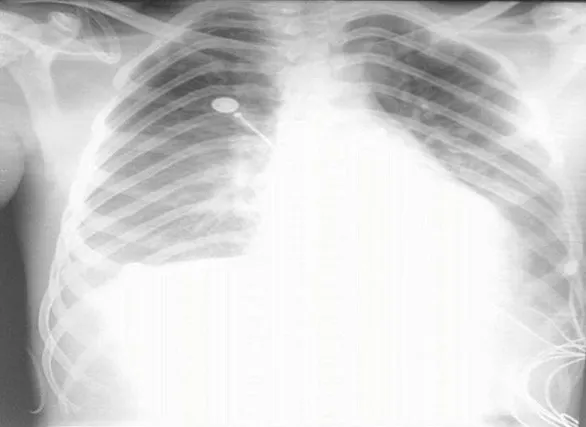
Chest X-ray showed pulmonary edema.
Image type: radiology (x_ray)